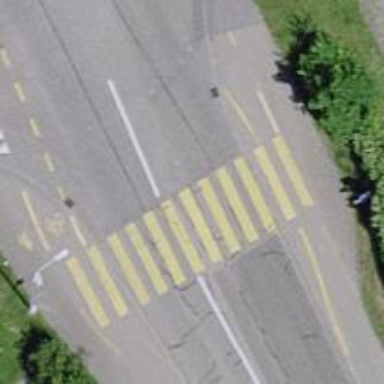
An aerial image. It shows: Uncontrolled zebra crossing with zebra markings.